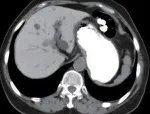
Imaging changes before (2022.02.14), at the onset of organ damage (2023.08.16), and 6 months (2024.02.09) after discontinuation of the amiodarone. (A-D) After 1 year (2022.02.14) of treatment with oral amiodarone (0.2 g/day), diffusely distributed ground-glass density shadows were seen in both lungs, with perifollicular hyperdense shadows, which were considered to be organizing pneumonia; the liver was hyperdense with a CT value of about 104 hu.
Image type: radiology (ct)